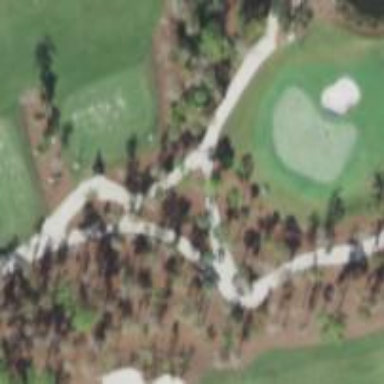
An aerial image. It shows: Footway that serves as golf path.